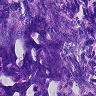
Metastatic tissue present: no